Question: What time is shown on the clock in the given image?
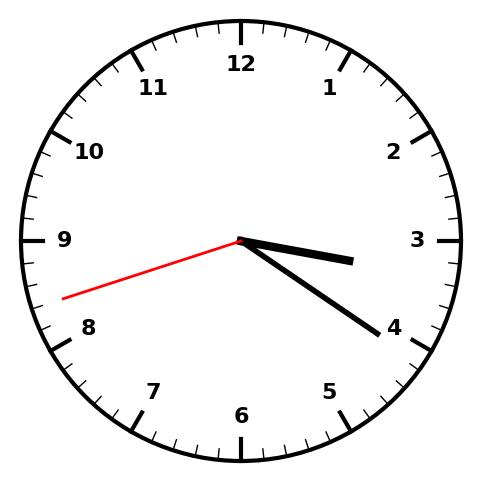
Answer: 03:20:42